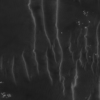
Label: not_dusty